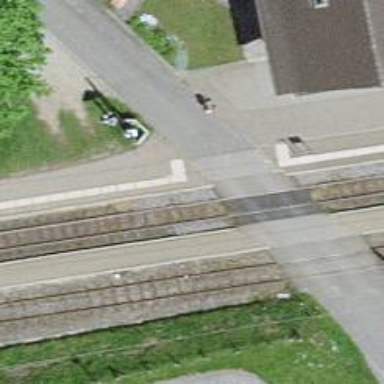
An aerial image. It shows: Unmarked road crossing.